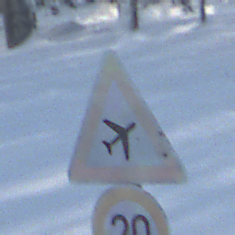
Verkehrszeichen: FlugbetriebLinks
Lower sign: Geschwindigkeit20
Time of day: MorningAfternoon
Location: Outdoor (Nature)
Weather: Clear
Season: Winter
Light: Natural